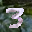
Label: 3